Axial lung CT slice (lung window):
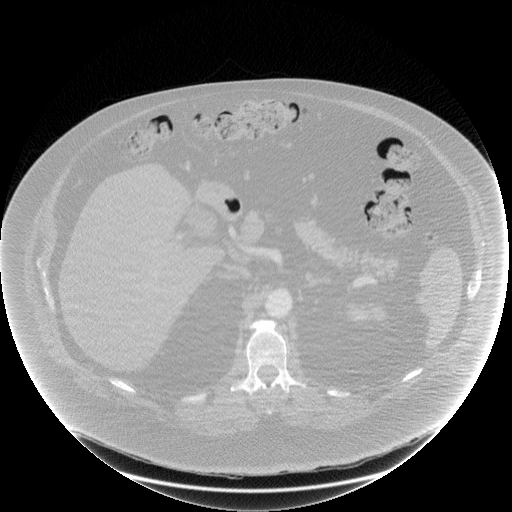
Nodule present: no